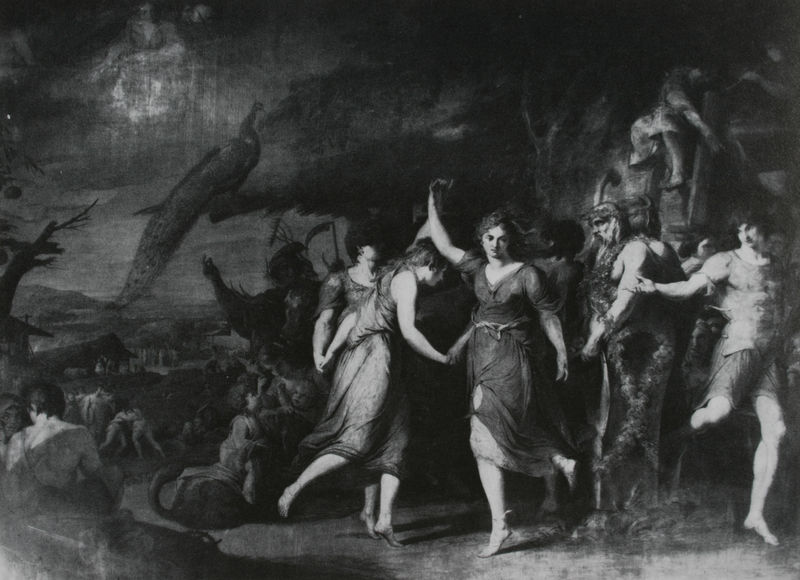
Titel: A Grecian Harvest-Home oder Thanksgiving to the Rural Dieties, Ceres, Bacchus, etc,
Künstler: James Barry
Standort: London
Institution: Royal Society of Arts
Schlagwörter: baum, dunkel, gemälde, gott, gruppe, himmel, kampf, mann, schatten, vogel, wasser, weiß, wolken, bäume, frauen, landschaft, menschen, mädchen, äste, bewegung, frau, grau, kleid, kleider, licht, männer, nacht, rücken, schwarz, szene, dach, gürtel, haus, tiere, weg, fest, symbolismus, tanz, alt, feiern, arme, barock, bibel, tod, bild, öl, hügel, vögel, zweige, hütte, sonne, gewand, gewänder, kind, personen, tanzen, wald, bauern, kinder, delphin, engel, statue, düster, berge, idylle, füsse, figuren, romantik, ölgemälde, leiter, untergang, weib, weiber, muskeln, finster, mondlicht, flucht, barfuss, mond, antike, lichtung, mondschein, schwarz-weiss, schlange, leinwand, helm, pfau, allegorie, kranz, mythologie, jüngling, götter, wesen, nymphen, reigen, im freien, drehung, tunika, schildkröte, barfus, sense, bacchanal, männr, hexe, hexen, unterwelt, tuniken, rechen, overbeck, pfauenauge, sensenmann, lndschaft, harke, sw, krigsszene